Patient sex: M
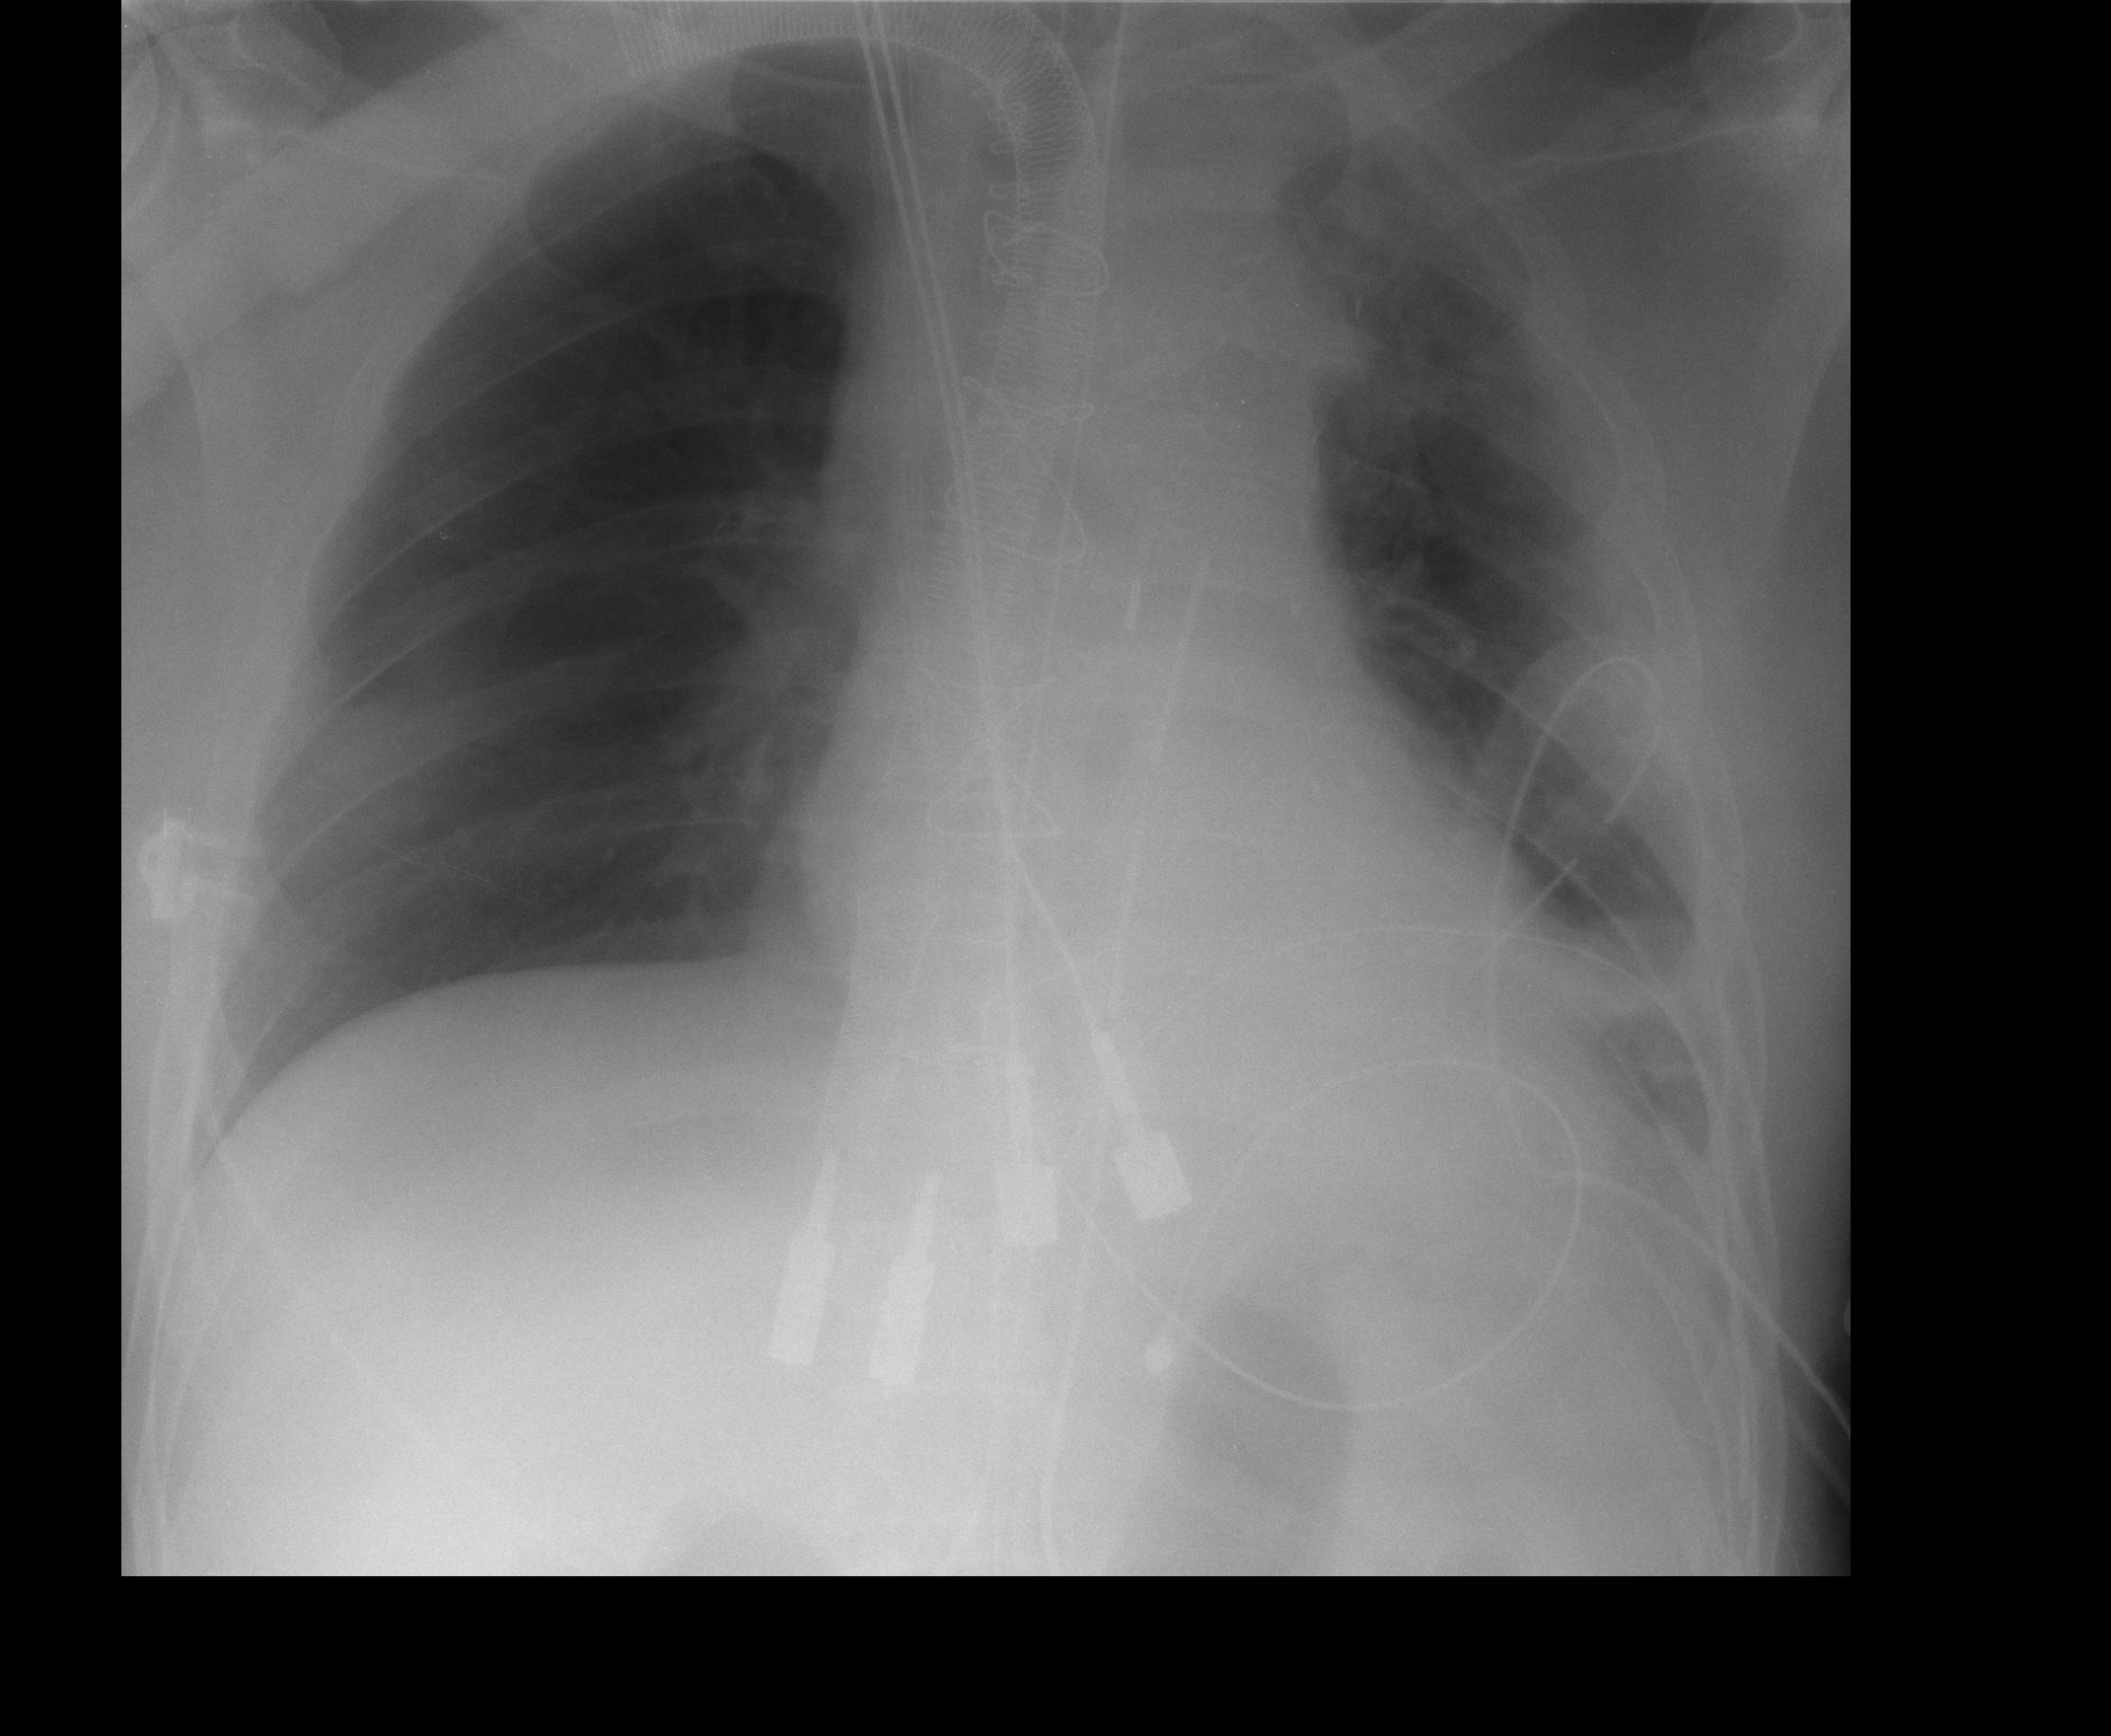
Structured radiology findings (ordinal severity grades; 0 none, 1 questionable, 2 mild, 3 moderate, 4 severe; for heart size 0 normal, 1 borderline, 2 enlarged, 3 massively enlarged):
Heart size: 0
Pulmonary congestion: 0
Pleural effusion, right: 0
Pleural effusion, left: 1
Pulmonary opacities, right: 0
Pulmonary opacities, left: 0
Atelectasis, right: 0
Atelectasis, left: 2